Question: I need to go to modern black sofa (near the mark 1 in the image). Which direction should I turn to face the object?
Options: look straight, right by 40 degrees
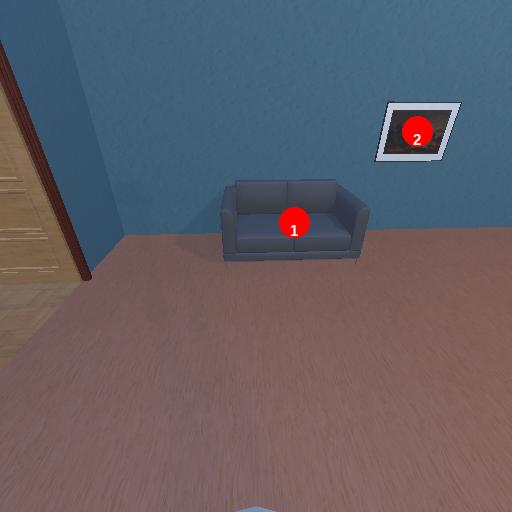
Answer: look straight